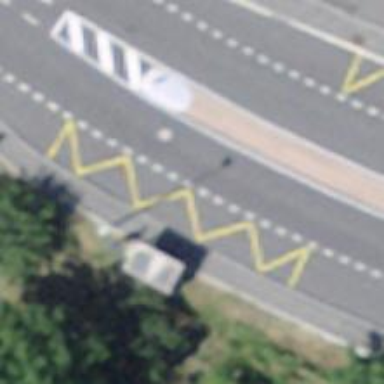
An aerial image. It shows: Bus stop with shelter.